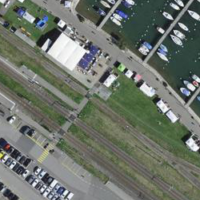
EUNIS habitat code: 57
Species observed at this site:
Ceratophyllum demersum
Podiceps cristatus